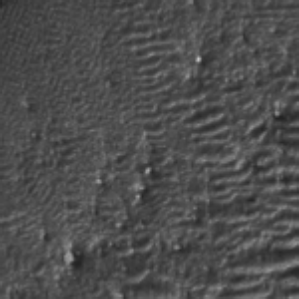
Label: frost